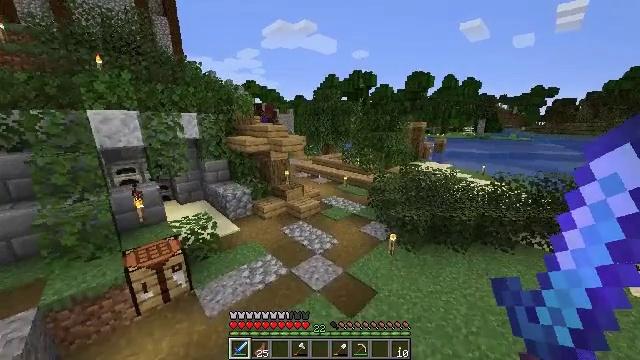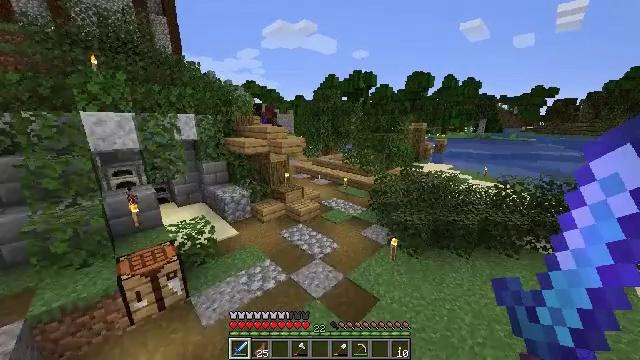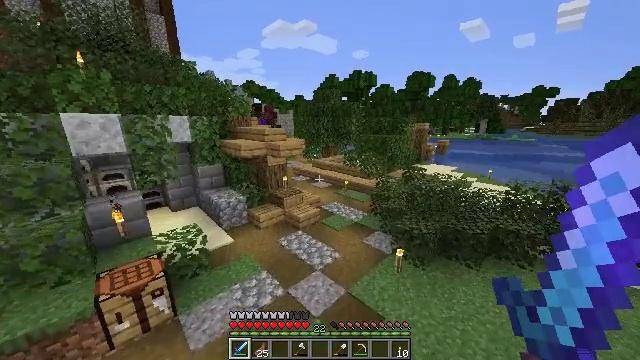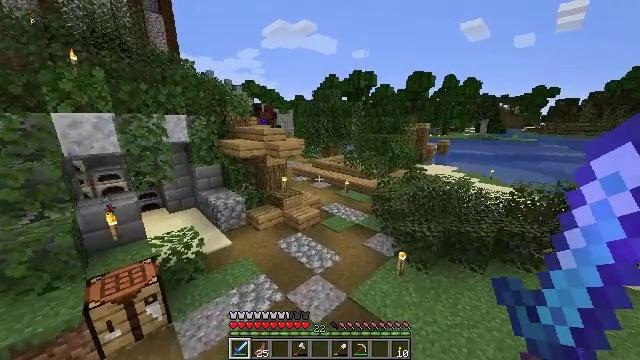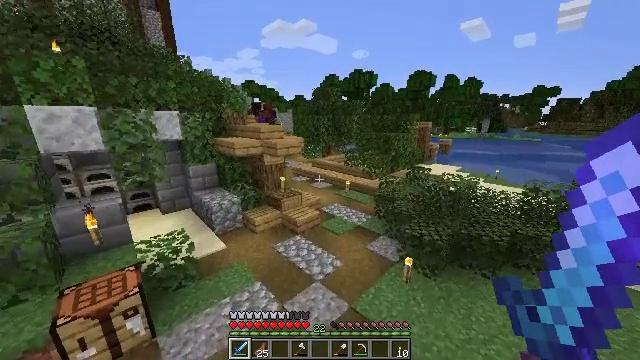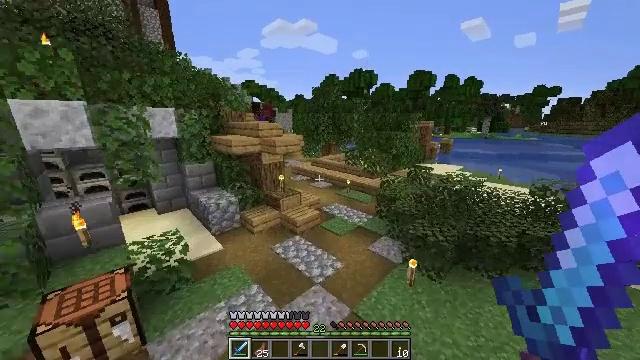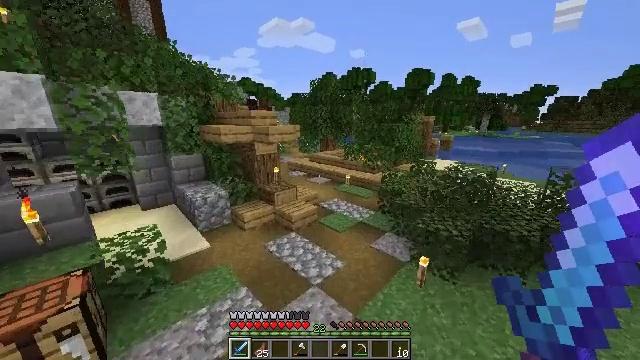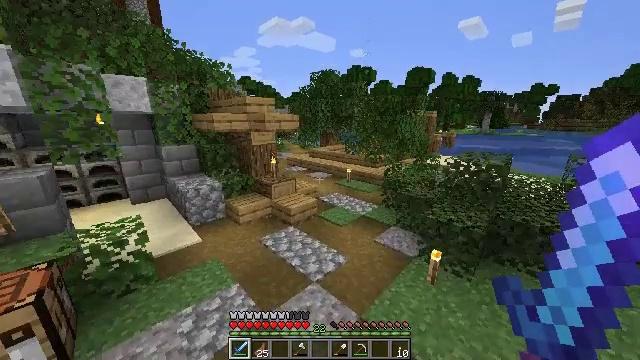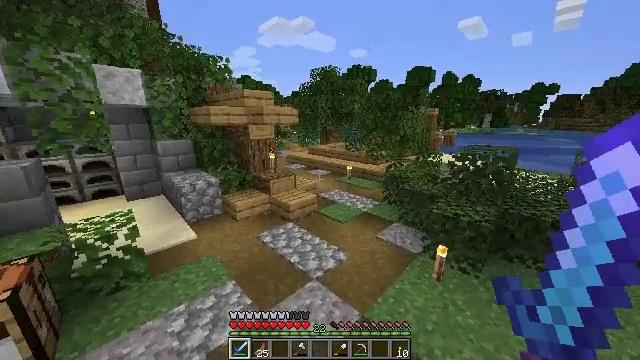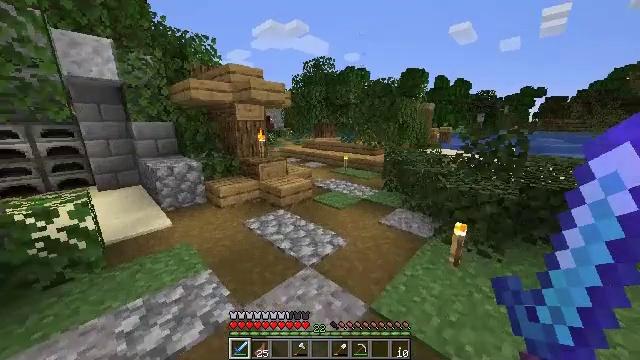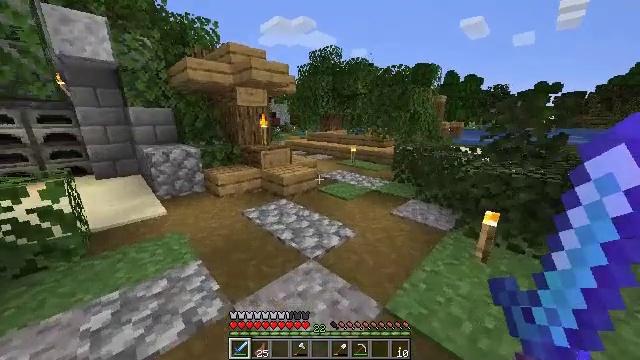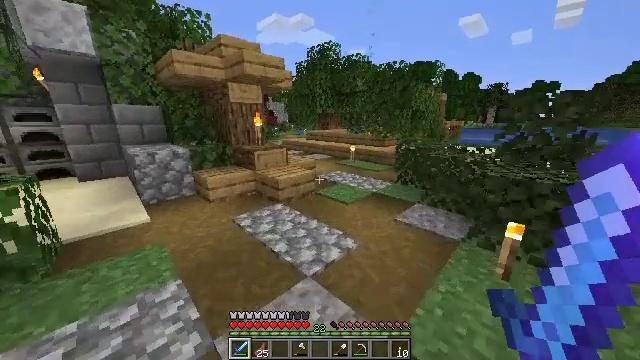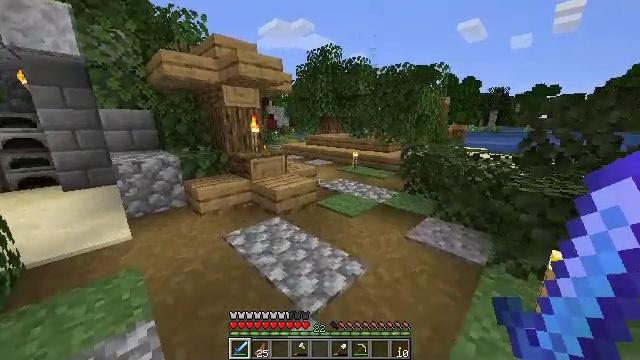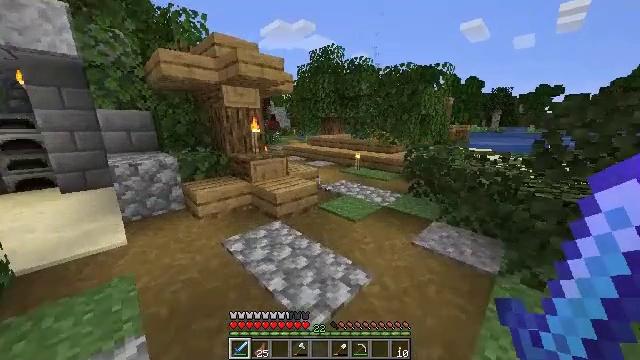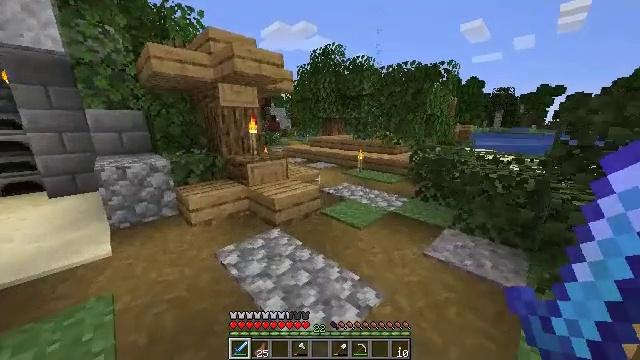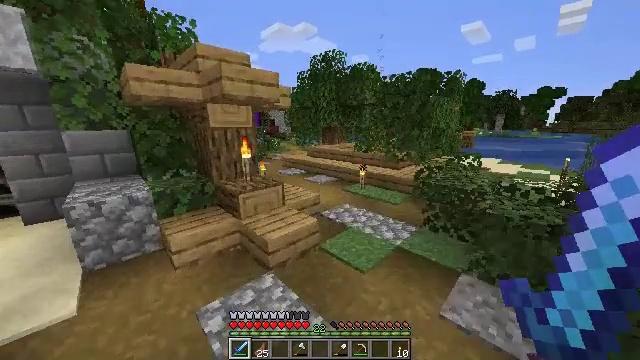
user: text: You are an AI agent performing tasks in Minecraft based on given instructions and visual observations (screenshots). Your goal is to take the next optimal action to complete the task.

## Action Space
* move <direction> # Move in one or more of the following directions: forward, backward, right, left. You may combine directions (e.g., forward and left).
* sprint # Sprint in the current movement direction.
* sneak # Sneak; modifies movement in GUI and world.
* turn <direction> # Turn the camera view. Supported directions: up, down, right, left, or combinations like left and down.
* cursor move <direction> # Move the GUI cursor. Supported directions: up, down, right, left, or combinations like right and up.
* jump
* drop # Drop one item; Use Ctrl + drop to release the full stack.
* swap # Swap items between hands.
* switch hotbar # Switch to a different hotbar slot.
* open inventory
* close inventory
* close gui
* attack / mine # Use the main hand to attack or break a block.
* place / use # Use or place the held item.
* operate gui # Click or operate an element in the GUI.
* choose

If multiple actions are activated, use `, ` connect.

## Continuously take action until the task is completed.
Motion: motion action
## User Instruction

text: Mine the nether wart block in the Nether.
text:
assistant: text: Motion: move forward
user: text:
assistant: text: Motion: move forward
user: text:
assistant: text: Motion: move forward
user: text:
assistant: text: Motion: move forward
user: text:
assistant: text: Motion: move forward
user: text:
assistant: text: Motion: move forward
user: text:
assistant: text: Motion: move forward
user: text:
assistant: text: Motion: move forward
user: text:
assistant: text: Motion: move forward, turn right
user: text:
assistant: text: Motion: move forward, turn left
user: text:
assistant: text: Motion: move forward
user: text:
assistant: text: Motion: move forward, turn up
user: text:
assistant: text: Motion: move forward
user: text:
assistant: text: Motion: move forward, jump
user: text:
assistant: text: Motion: move forward, jump
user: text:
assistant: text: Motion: move forward, jump
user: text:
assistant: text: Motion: move forward, jump
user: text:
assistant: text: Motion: move forward, jump
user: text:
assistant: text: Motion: move forward
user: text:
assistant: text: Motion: move forward
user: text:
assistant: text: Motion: move forward
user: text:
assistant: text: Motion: move forward
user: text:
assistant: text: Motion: move forward
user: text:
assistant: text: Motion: move forward, jump
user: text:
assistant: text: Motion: move forward, jump
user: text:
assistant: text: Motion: move forward, jump
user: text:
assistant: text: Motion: move forward, jump
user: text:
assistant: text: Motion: move forward
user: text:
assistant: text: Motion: move forward, turn left and up
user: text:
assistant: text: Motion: move forward, turn left